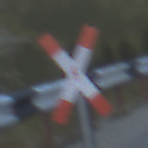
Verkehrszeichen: Andreaskreuz
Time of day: SunriseSunset
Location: Outdoor (RoadRail)
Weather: Clear
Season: NotSpecified
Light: Natural